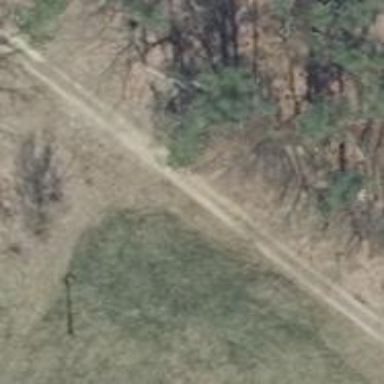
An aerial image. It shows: Sandy track road.